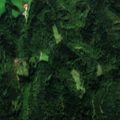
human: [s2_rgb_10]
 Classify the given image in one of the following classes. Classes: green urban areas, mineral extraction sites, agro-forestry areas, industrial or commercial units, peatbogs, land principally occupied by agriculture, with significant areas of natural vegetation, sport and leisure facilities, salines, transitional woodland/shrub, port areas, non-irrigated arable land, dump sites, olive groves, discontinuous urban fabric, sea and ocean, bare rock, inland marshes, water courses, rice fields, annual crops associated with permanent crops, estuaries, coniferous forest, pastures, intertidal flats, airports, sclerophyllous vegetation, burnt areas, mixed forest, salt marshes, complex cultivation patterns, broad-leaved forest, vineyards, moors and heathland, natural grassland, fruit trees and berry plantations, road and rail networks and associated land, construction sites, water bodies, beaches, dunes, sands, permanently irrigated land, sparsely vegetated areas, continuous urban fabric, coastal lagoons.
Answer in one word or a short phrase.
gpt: vineyards, broad-leaved forest, coniferous forest, mixed forest